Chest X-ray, AP view. Patient: 57 years old, sex M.
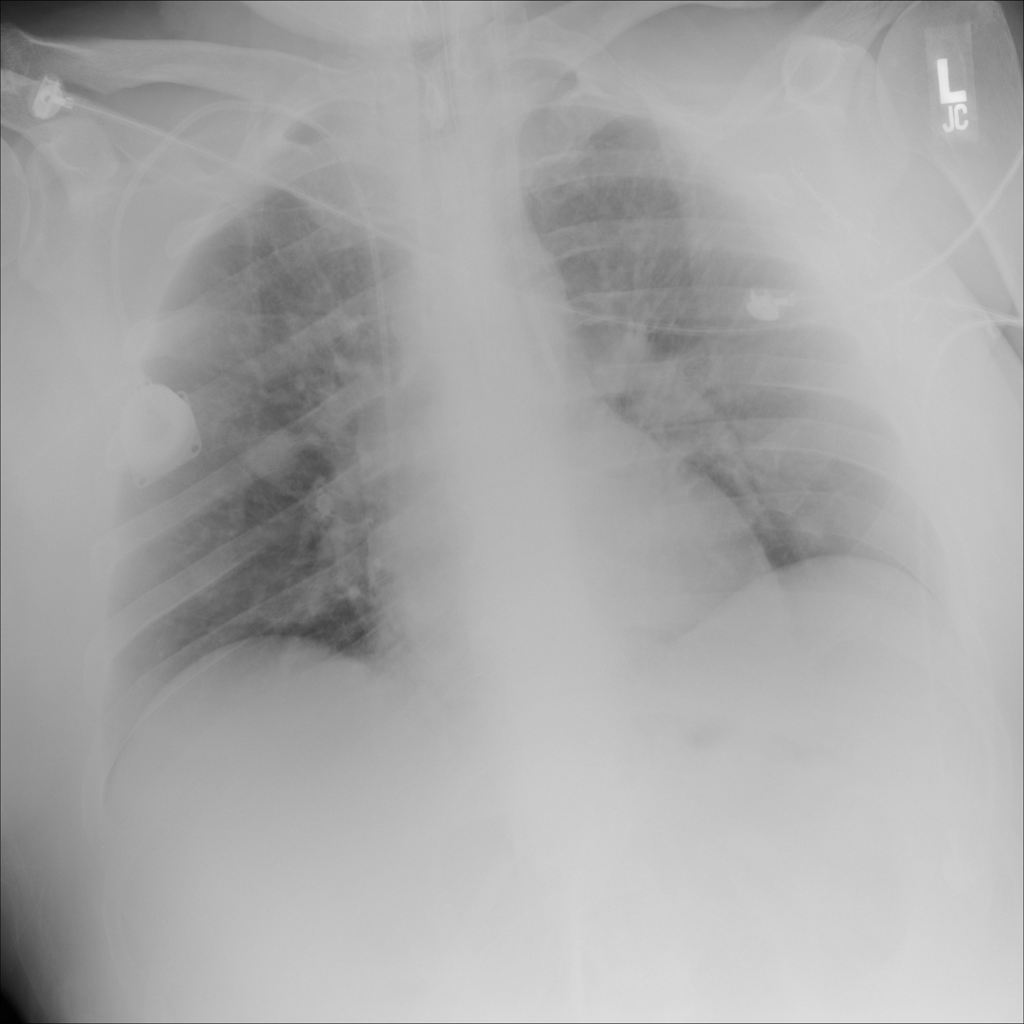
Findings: Atelectasis, Nodule